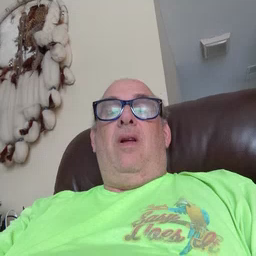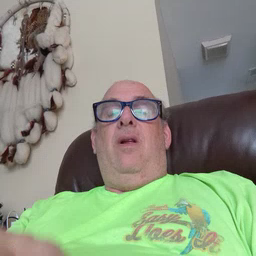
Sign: giraffe